RGB frame:
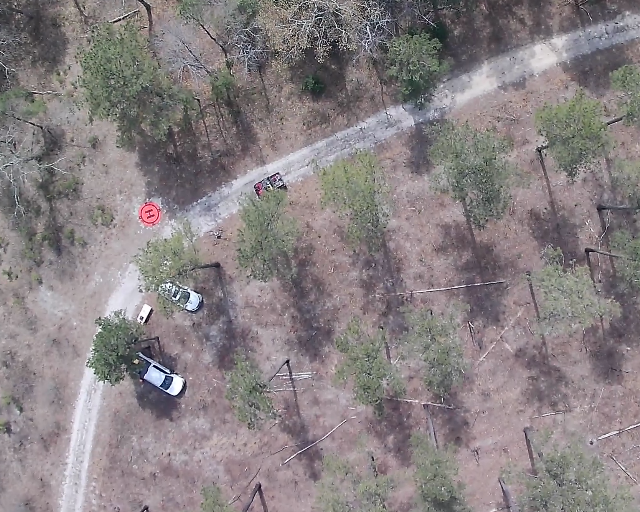
Thermal frame:
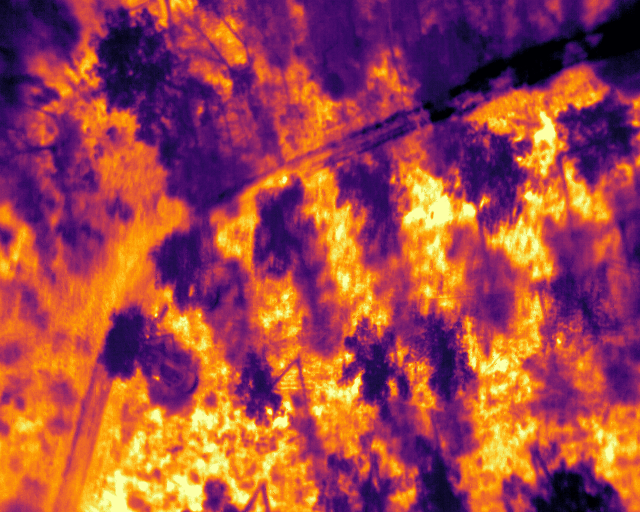
Captured: 2026-02-26 02:27:31
Pixels at or above 80 °C: 0 (fraction of frame: 0)